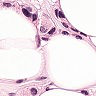
Metastatic tissue present: yes